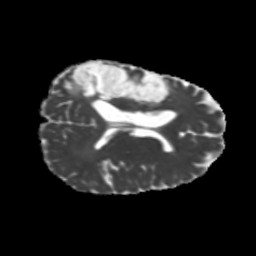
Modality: MD
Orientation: axial
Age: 42
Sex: male
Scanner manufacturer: siemens
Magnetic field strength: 3 T
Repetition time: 5.25 s
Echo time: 0.08 s